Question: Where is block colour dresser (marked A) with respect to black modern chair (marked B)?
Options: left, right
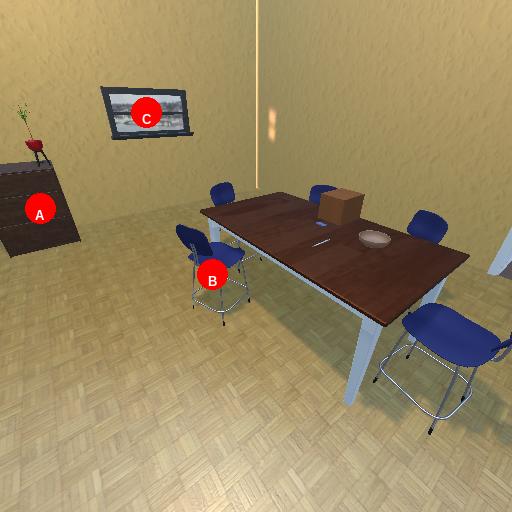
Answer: left